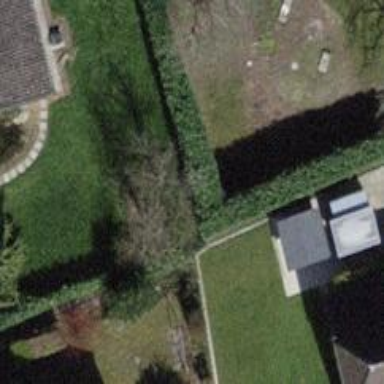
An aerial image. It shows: Hedge barrier.